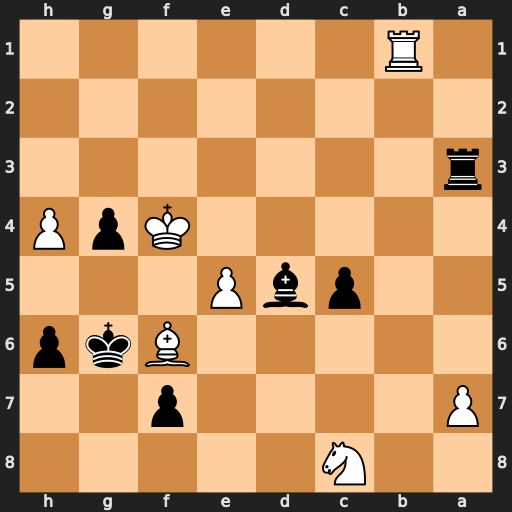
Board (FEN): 2N5/P4p2/5Bkp/2pbP3/5KpP/r7/8/1R6
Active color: b
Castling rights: -
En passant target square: -
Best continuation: Rf3+ Kxg4 h5#